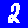
Digit: 2